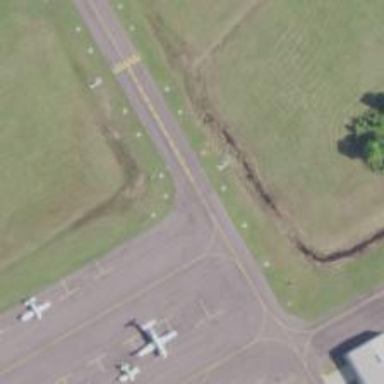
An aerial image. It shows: View of taxiway at the airport.